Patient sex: M
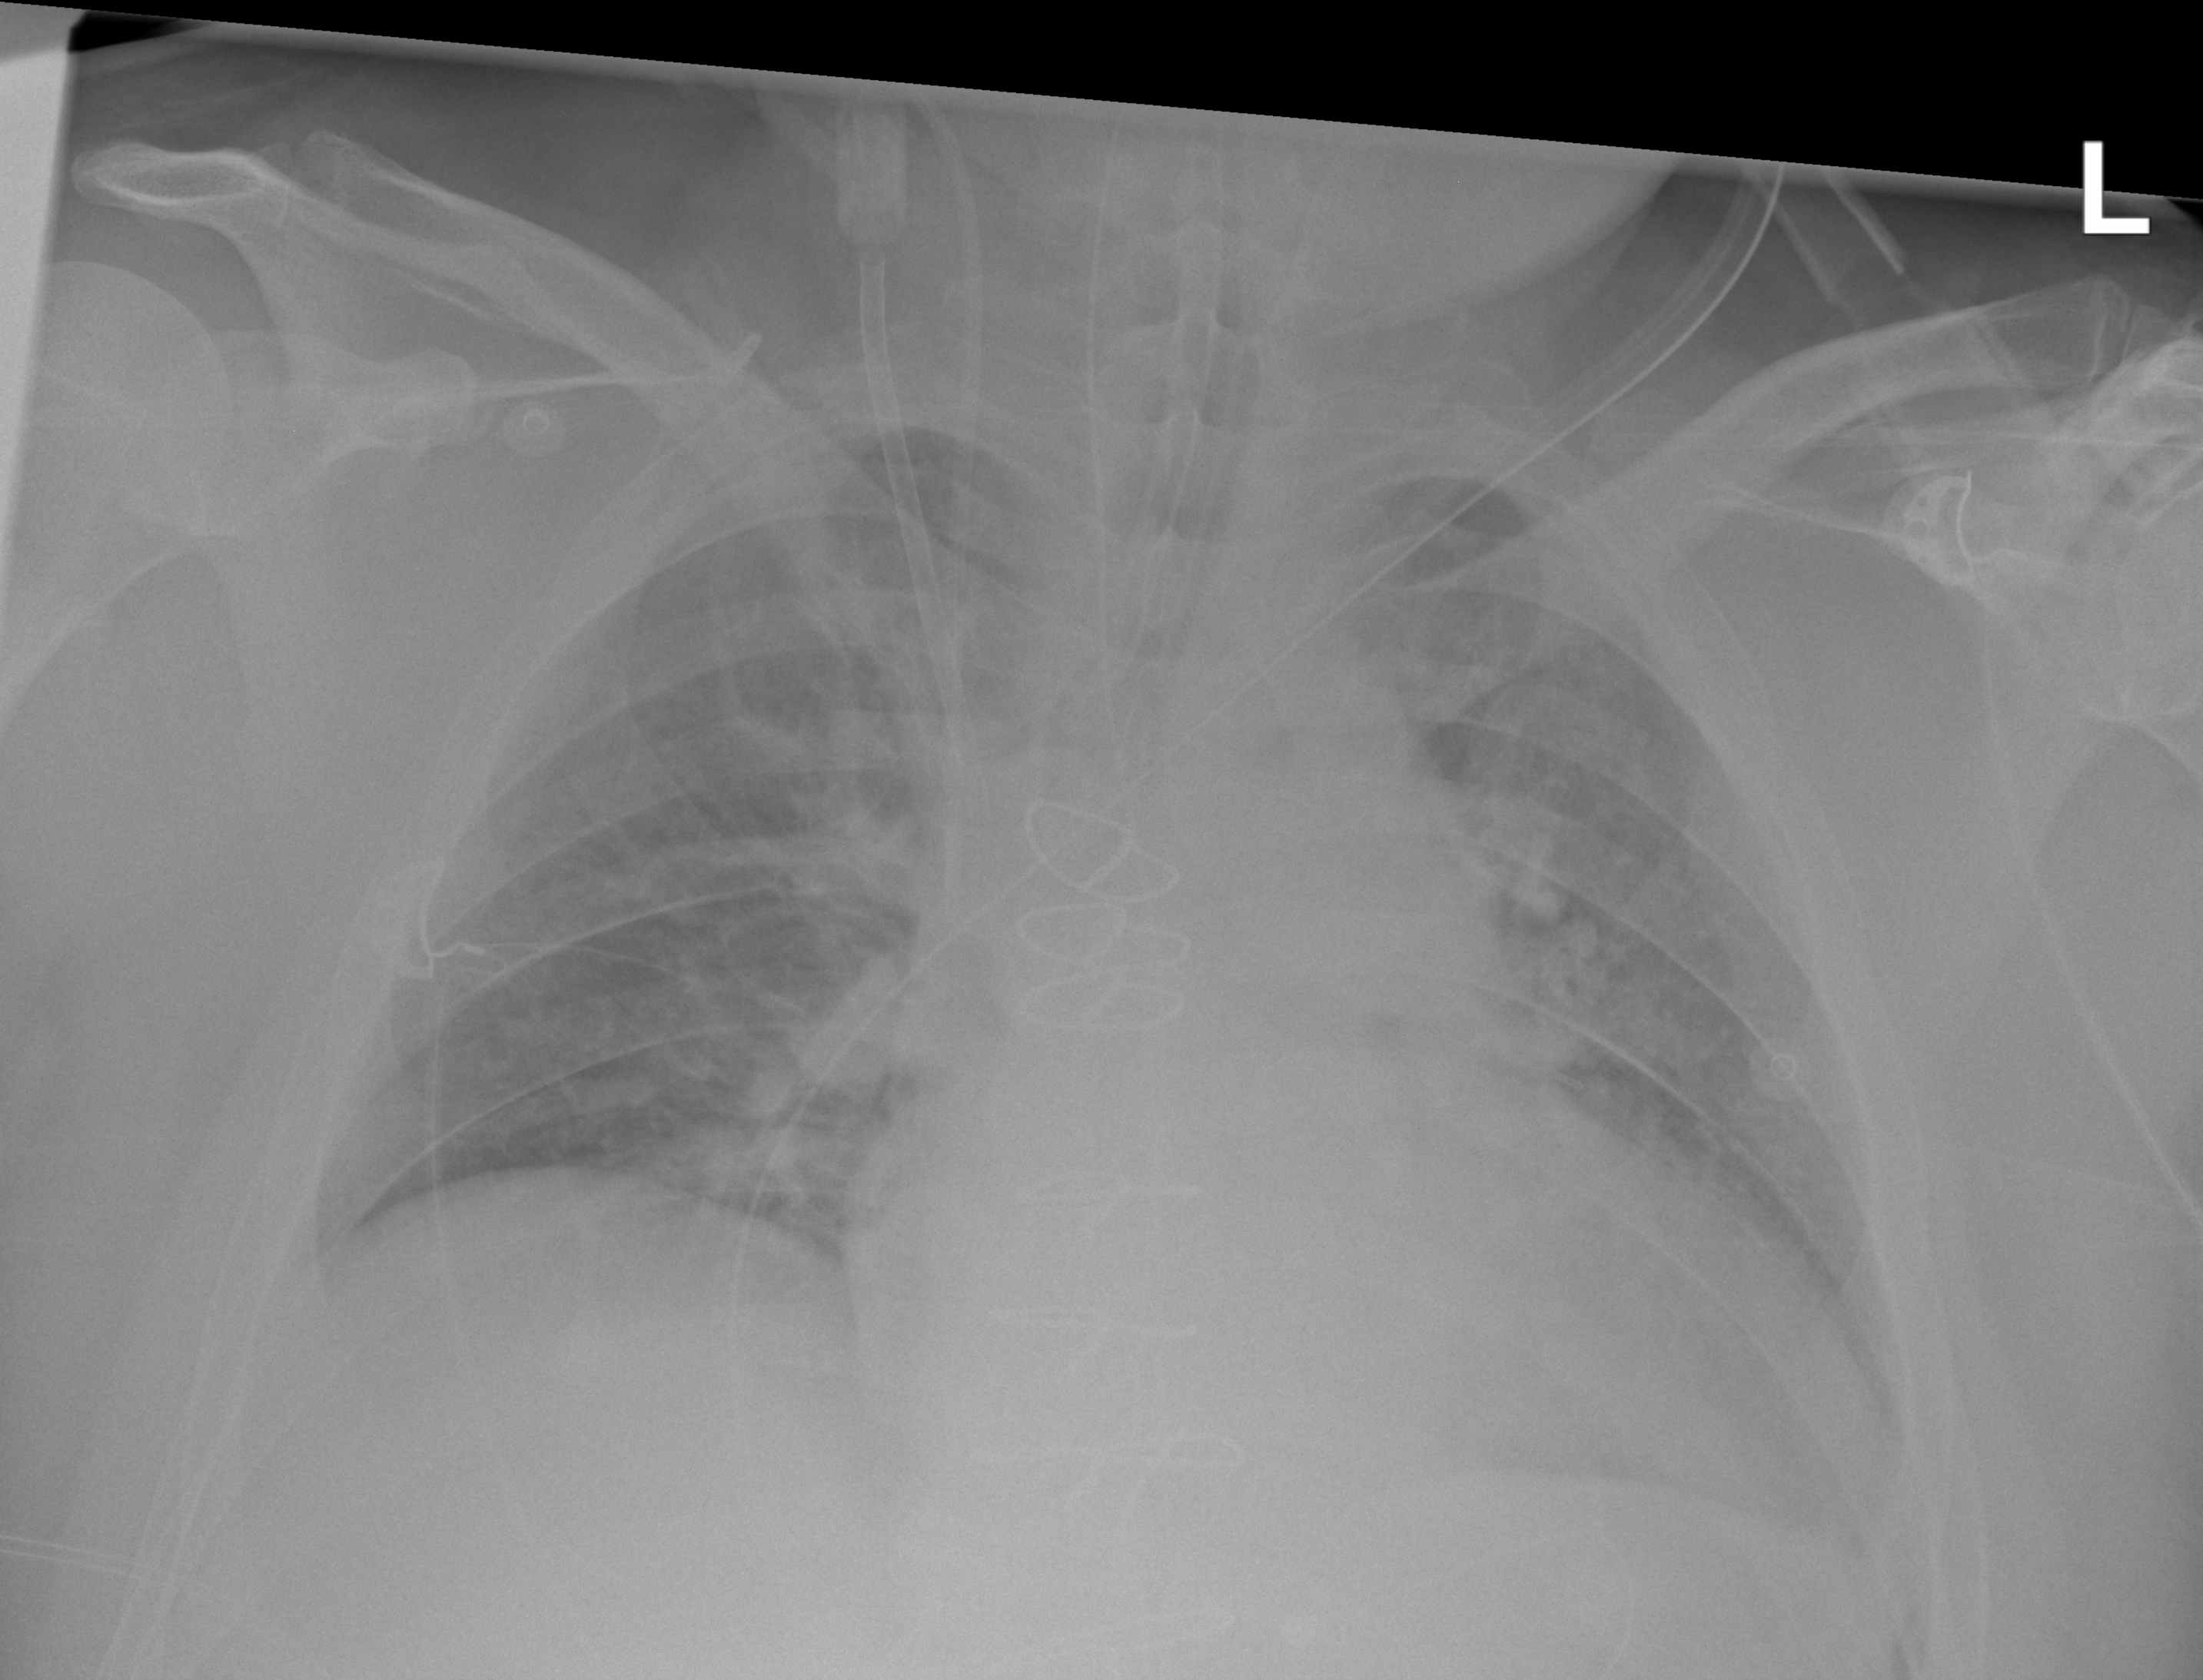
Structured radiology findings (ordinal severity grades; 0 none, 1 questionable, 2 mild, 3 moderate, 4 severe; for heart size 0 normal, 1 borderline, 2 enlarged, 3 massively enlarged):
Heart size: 2
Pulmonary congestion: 2
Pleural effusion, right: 0
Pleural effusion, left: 2
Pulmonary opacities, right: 2
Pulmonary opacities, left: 2
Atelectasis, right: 0
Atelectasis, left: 2